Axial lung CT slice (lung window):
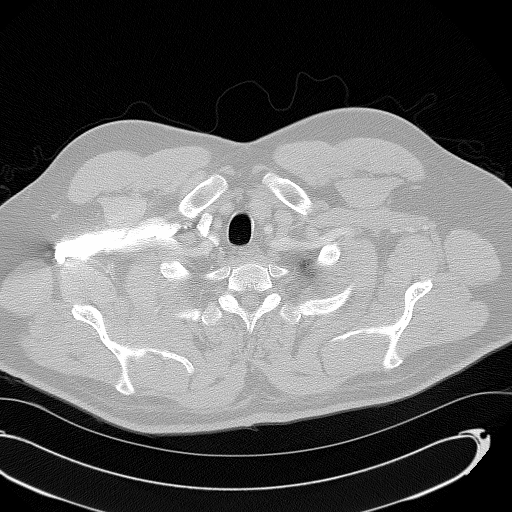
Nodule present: no